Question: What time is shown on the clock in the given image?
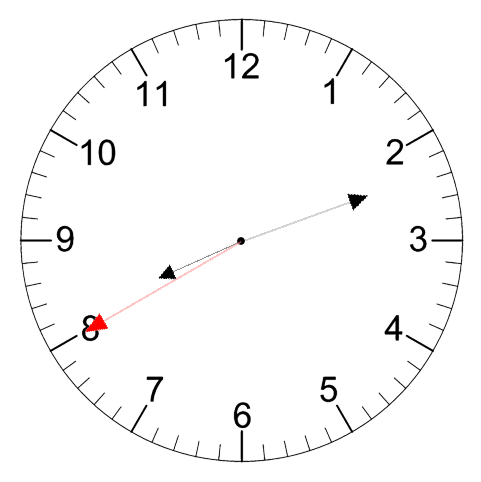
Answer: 08:11:40